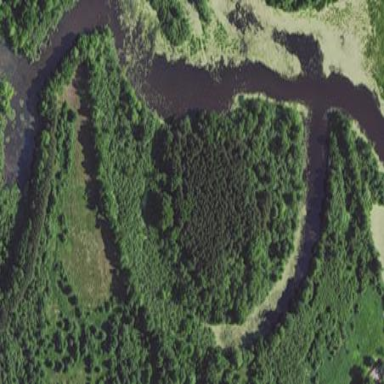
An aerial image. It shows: Marshy wetland area.